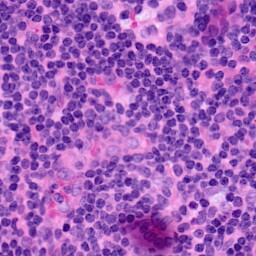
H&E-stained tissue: LymphNode